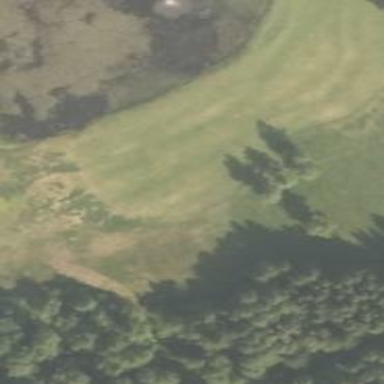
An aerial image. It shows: View of golf hole.